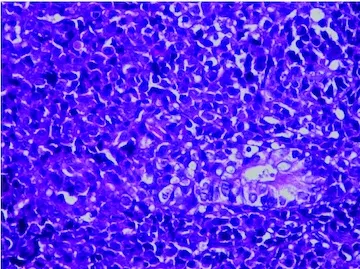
Histological examination. (B) The infiltrate was composed of medium to large cells with atypical nuclei and numerous mitoses (HE x 400).
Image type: pathology (h&e)